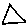
Label: triangle